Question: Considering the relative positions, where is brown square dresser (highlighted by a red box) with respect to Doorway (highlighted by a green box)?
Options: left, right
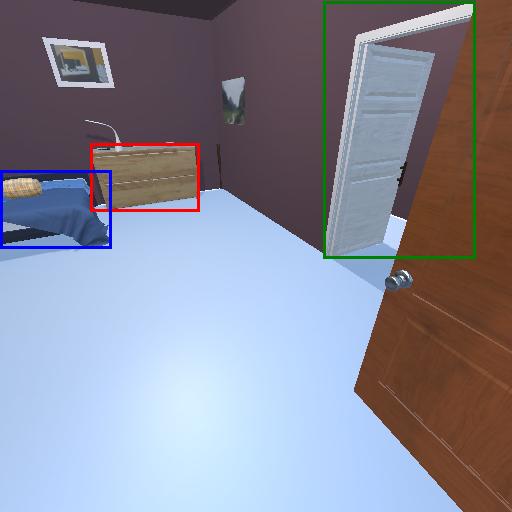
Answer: left